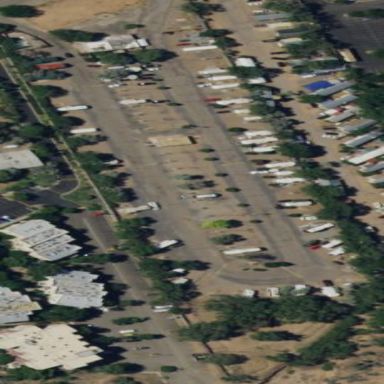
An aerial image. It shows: Caravan site for tourism.